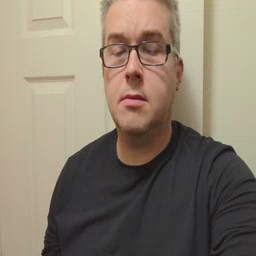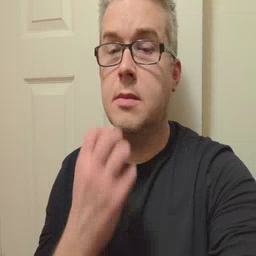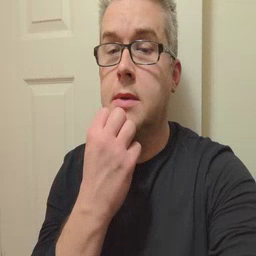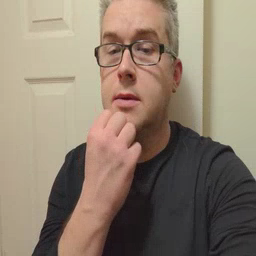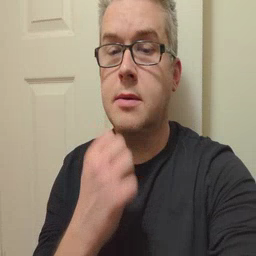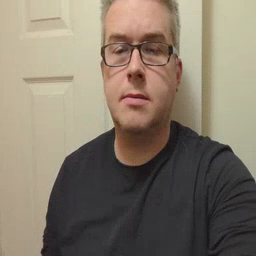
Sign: underwear